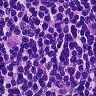
Metastatic tissue present: yes